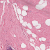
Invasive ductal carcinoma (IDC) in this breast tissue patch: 0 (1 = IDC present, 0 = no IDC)